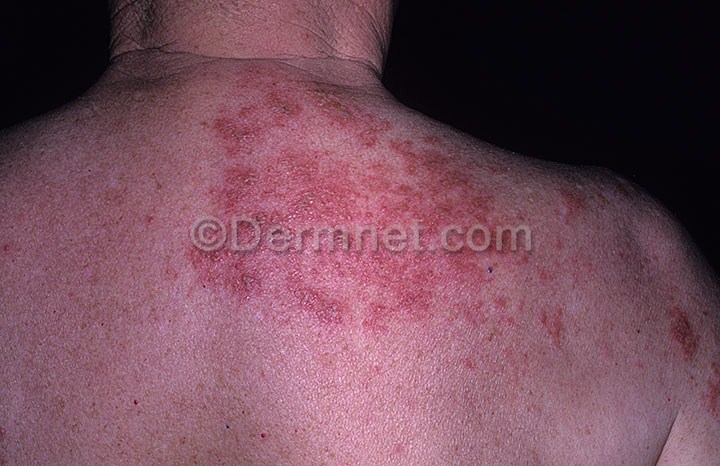
Disease: Warts Molluscum and other Viral Infections